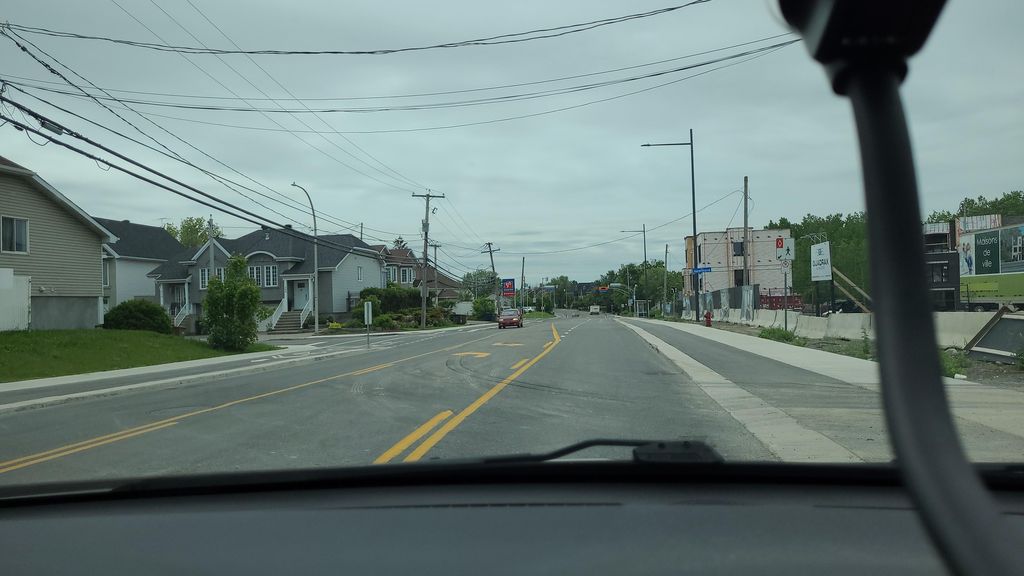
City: montreal